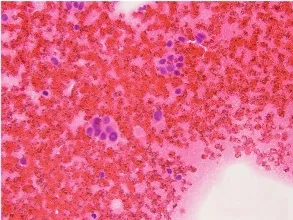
(A, B) The cytological exam showed cells with nuclear atypia, nuclear inclusions and rare grooves arranged in micro follicles, and foam histiocytes.
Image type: pathology (immunostaining)